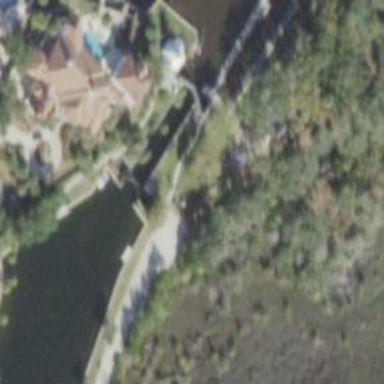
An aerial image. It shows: Lock gate along waterway.